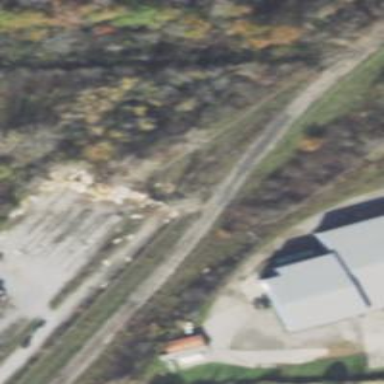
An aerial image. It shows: Disused railway spur service.